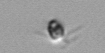
Label: Pyramimonas